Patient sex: M
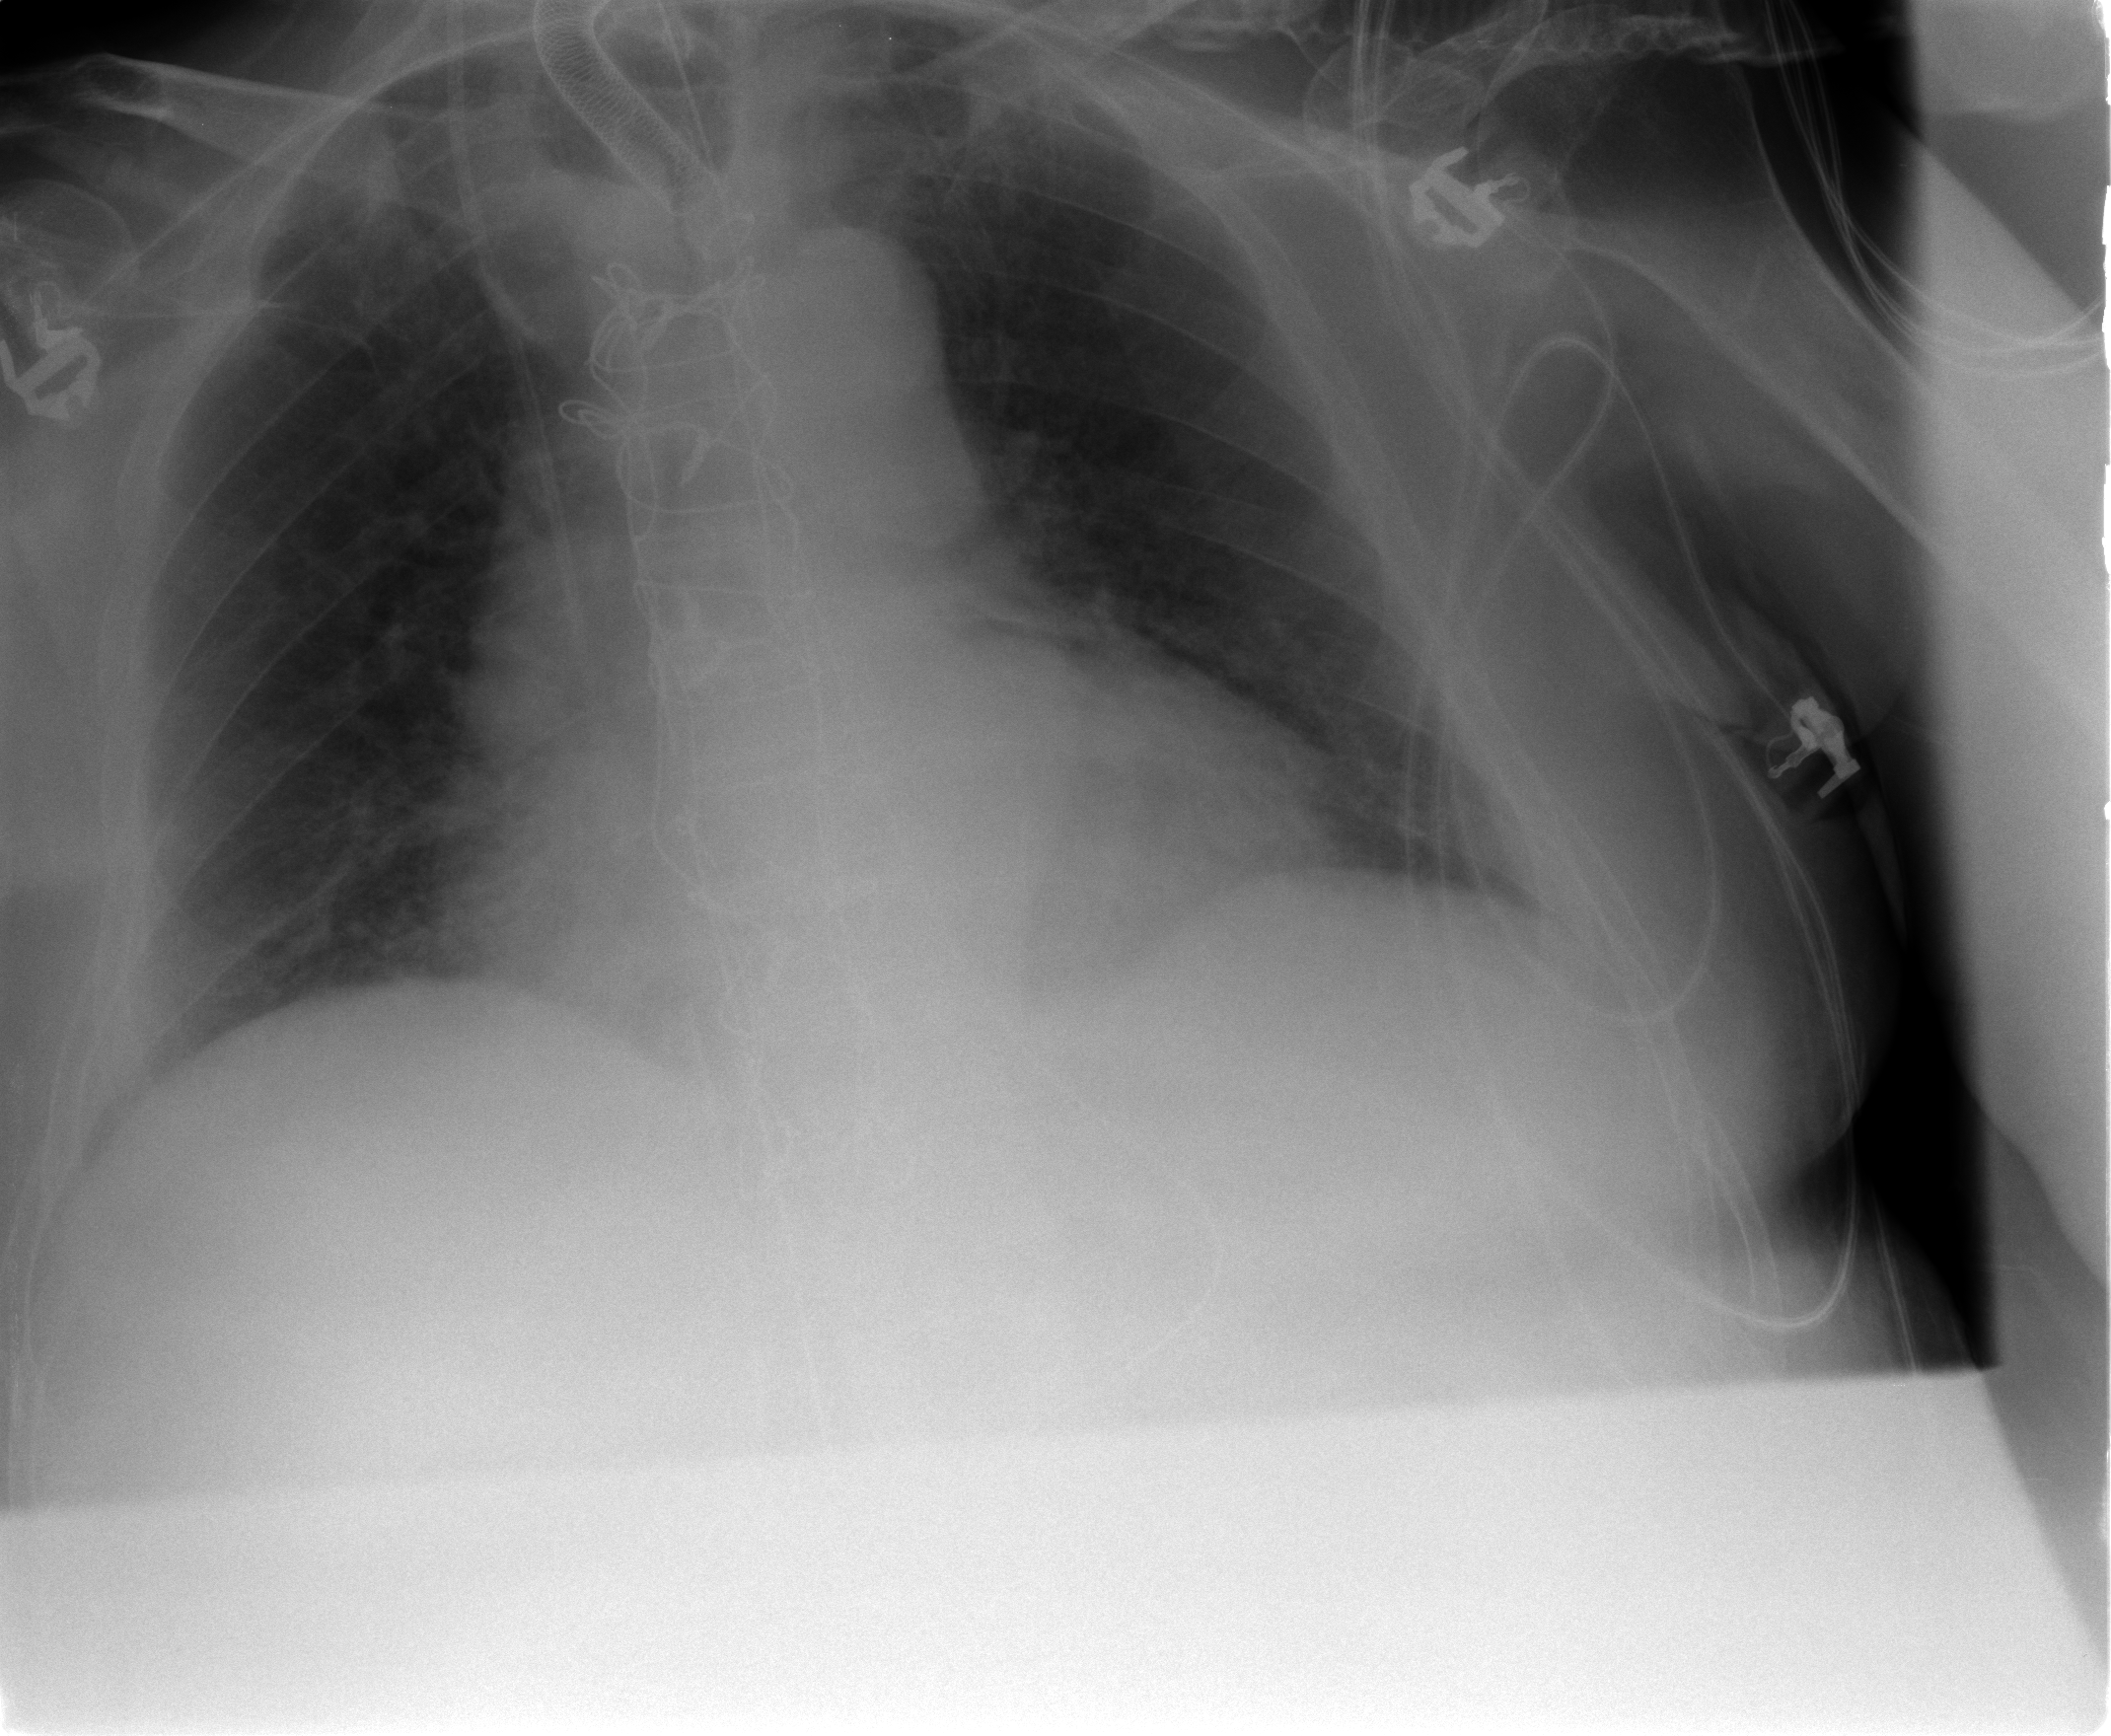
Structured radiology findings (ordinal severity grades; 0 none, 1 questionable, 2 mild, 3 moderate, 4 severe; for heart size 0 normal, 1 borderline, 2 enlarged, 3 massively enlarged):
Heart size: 1
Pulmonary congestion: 1
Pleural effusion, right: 0
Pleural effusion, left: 2
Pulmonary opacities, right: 0
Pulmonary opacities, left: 0
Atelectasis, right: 2
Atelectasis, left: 2